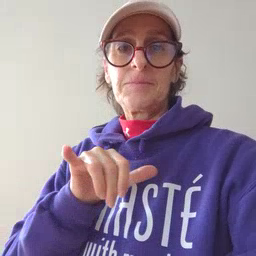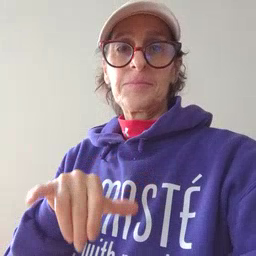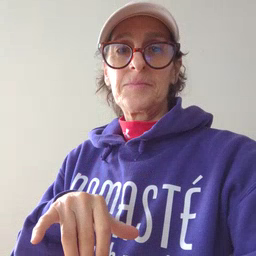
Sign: same